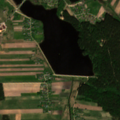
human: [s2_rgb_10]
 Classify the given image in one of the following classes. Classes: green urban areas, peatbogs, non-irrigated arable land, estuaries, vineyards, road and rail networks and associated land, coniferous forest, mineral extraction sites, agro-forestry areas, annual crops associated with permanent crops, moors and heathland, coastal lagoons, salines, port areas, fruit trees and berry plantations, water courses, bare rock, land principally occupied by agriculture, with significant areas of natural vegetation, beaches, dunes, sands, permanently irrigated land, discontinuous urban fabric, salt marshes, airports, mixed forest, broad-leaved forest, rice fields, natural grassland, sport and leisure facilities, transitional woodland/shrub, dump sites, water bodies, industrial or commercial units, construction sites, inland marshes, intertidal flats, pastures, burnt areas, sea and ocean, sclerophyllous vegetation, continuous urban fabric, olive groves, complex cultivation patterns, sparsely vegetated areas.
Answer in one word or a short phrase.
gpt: non-irrigated arable land, pastures, complex cultivation patterns, coniferous forest, mixed forest, water bodies